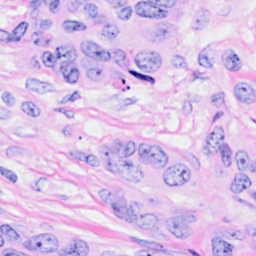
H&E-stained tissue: Breast